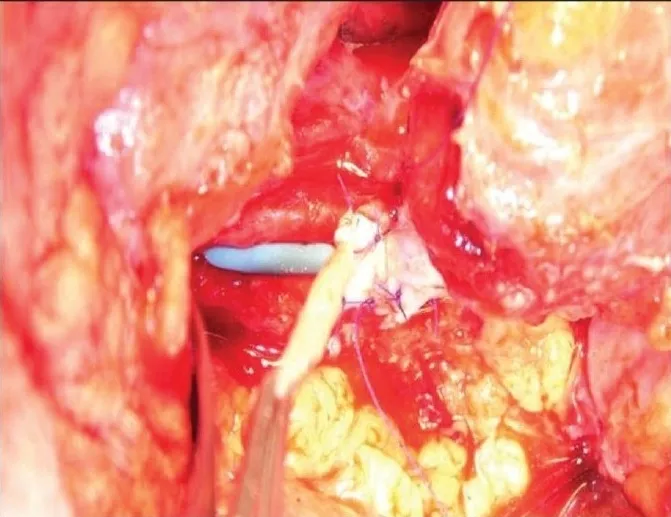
Suturing of an onlay graft.
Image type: medical_photograph (other_medical_photograph)